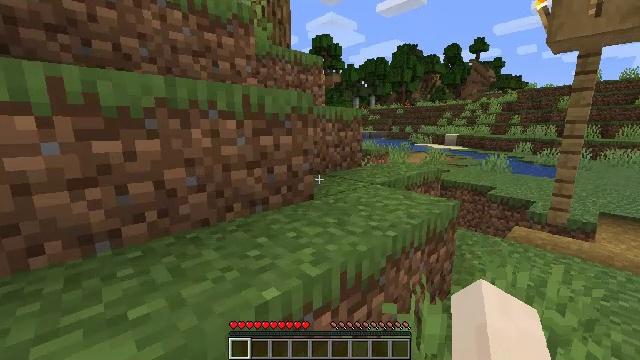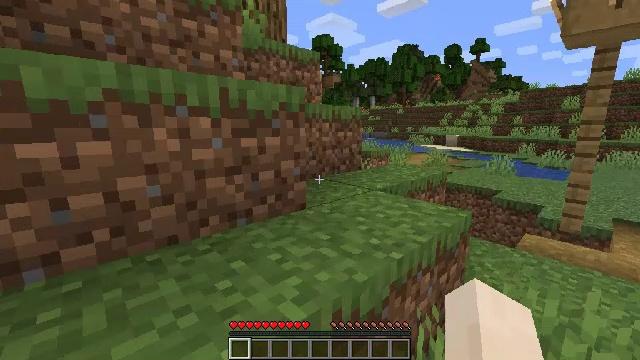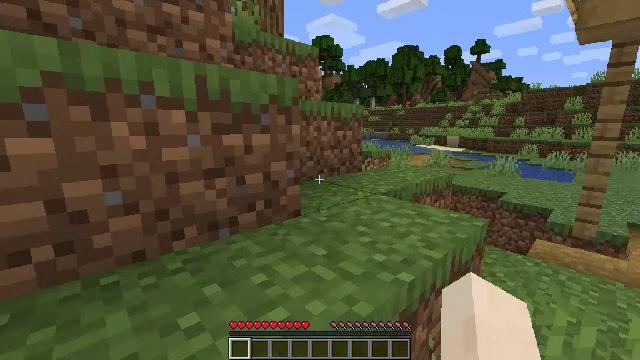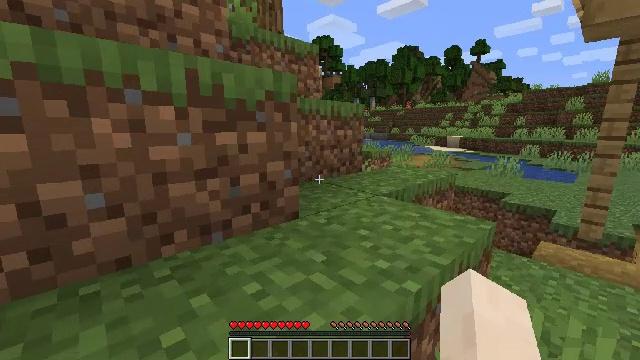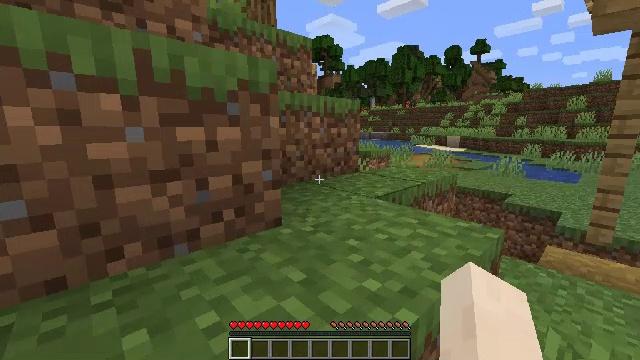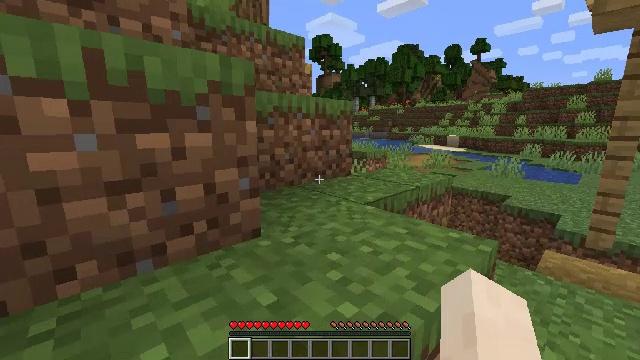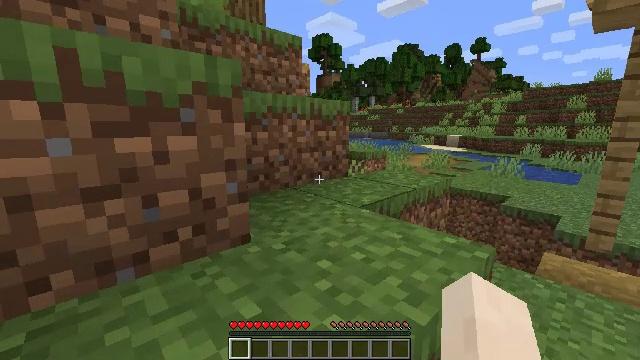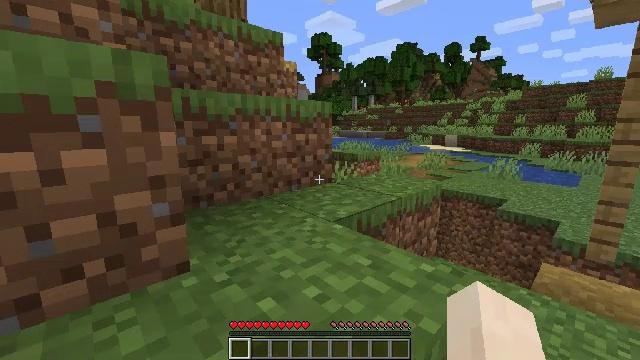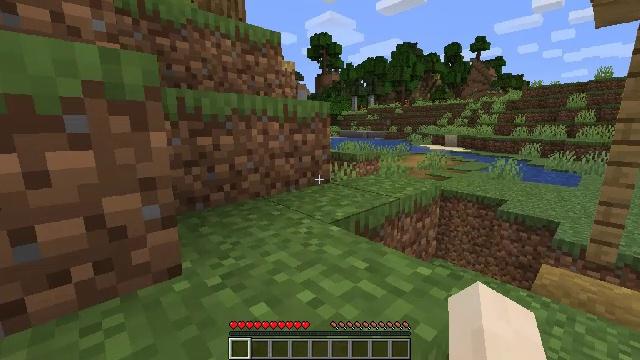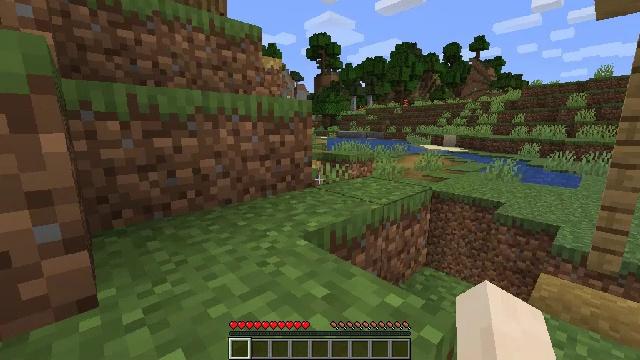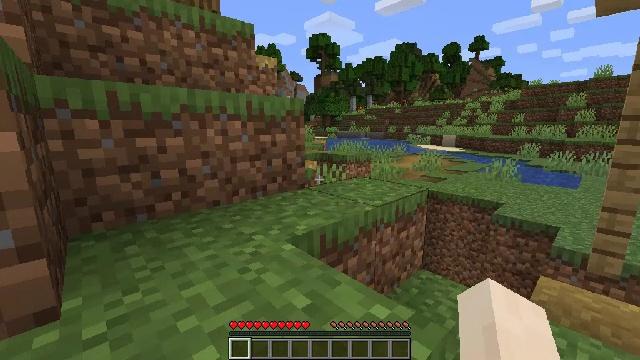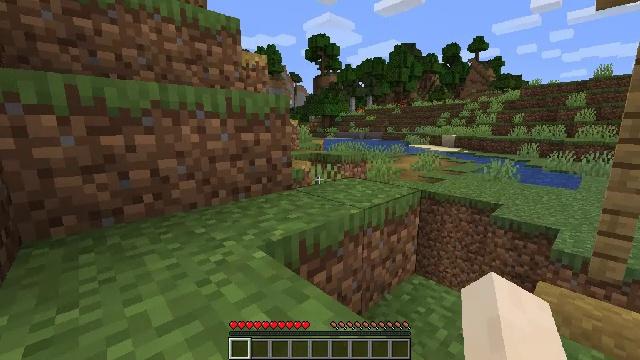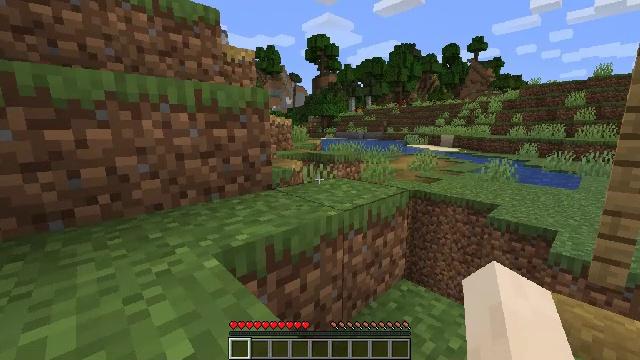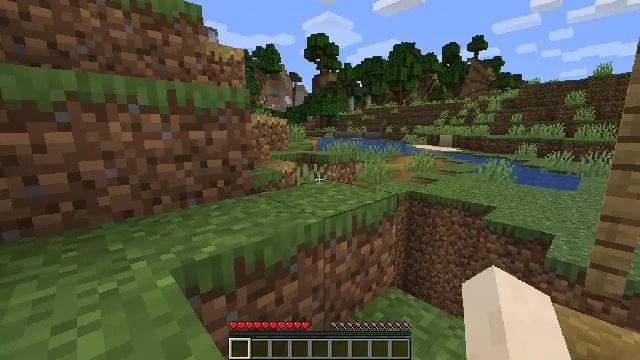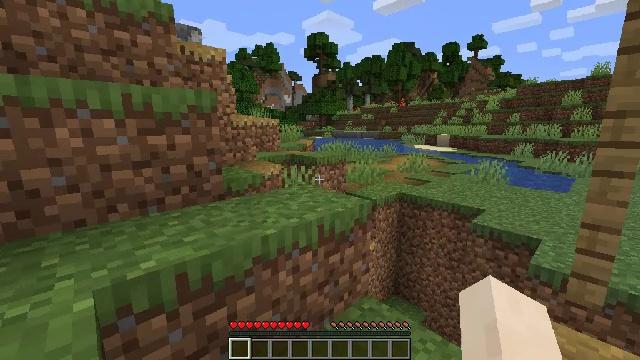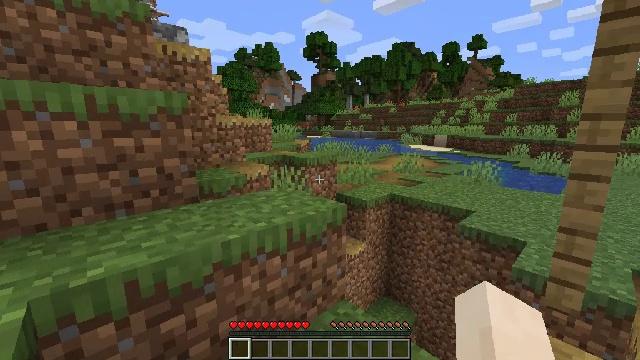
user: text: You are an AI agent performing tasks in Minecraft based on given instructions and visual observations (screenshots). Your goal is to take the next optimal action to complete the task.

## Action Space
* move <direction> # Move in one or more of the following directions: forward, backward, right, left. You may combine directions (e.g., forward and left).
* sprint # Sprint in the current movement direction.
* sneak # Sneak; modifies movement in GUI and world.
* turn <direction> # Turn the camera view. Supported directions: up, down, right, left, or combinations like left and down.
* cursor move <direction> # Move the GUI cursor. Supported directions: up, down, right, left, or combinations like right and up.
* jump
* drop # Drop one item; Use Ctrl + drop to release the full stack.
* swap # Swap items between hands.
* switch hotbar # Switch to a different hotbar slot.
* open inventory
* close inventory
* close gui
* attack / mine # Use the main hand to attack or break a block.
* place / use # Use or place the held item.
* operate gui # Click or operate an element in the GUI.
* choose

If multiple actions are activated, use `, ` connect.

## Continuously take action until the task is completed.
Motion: motion action
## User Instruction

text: Drop a lilac.
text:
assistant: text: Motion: move forward and move right
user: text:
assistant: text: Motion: move forward and move right
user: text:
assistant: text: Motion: move forward and move right
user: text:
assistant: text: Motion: move forward and move right
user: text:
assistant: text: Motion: move forward and move right
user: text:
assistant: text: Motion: move forward and move right
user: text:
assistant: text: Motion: move forward and move right
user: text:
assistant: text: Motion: move forward and move right
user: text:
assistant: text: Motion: move forward and move right
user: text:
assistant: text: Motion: move forward and move right
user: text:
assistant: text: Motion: move forward and move right
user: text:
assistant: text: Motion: move forward and move right
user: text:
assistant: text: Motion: move right
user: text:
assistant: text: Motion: move right
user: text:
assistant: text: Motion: move right
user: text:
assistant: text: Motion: move right
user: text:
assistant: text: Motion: move right
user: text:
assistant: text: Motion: move right
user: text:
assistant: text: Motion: move right
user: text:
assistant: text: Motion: move right
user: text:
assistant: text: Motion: move right
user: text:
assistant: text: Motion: move right
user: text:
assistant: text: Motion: move right
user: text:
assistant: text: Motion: move right
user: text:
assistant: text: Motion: move right
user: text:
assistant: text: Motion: move right
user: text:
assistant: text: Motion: move right
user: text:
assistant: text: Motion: move right
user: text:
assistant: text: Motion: move right
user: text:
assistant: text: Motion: move right